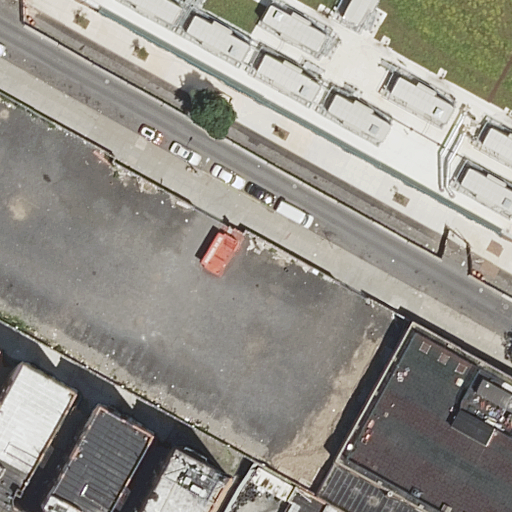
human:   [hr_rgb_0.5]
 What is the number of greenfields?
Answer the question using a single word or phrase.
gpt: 0

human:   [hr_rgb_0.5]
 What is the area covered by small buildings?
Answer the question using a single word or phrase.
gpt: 0m2

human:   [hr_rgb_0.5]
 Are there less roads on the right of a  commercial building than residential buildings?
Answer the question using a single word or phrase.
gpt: yes

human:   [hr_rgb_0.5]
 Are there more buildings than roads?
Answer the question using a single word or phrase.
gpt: yes

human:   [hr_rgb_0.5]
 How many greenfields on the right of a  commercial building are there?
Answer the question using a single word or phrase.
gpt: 0

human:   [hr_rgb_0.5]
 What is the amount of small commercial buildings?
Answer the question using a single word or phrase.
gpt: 0

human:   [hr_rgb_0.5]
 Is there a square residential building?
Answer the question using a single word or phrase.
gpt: no

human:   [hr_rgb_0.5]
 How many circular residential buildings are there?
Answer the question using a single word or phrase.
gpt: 0

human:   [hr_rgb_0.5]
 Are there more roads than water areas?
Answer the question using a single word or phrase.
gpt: yes

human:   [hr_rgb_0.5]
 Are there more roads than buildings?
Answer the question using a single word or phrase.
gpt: no

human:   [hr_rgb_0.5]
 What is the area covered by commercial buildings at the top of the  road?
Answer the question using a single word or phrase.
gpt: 0m2

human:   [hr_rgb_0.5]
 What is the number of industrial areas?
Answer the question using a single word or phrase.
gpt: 0

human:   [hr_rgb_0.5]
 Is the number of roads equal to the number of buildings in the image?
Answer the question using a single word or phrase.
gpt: no

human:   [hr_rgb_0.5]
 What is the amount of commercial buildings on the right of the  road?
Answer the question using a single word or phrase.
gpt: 0

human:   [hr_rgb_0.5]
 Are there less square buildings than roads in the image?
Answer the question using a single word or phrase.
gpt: yes

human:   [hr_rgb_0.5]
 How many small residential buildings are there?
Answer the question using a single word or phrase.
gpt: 0

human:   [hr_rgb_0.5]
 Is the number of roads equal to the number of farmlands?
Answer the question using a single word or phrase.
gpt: no

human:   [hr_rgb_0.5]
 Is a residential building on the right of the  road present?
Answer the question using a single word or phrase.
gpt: yes

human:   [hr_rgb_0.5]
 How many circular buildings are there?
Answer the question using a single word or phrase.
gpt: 0

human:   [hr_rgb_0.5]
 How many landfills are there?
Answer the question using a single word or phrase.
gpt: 0

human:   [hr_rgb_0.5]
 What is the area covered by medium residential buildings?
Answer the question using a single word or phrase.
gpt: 1168m2

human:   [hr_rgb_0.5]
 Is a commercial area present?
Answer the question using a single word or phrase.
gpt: no

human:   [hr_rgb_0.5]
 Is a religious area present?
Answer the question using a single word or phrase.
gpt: no

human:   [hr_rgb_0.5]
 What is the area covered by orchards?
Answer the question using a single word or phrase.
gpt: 0m2

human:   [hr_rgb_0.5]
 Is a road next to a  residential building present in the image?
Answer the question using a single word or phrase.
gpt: yes

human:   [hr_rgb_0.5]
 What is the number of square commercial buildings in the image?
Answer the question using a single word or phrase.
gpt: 0

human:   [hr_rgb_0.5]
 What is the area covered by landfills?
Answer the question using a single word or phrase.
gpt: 0m2

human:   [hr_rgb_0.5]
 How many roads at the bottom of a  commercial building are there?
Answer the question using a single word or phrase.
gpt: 0

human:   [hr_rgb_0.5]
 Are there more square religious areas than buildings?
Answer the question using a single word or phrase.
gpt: no

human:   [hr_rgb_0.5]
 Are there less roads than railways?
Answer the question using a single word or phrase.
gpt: no

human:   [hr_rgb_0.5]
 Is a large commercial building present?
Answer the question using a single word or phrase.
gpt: no

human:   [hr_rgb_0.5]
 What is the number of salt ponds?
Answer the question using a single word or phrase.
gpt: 0

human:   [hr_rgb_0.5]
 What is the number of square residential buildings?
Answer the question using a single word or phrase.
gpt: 0

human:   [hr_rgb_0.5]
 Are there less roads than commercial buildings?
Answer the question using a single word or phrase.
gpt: no

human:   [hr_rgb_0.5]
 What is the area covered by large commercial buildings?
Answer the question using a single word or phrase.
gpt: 0m2

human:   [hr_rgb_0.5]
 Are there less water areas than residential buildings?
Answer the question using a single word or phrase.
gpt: yes